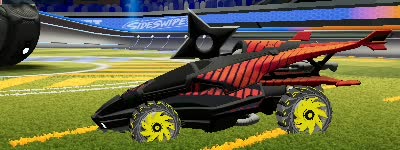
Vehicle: aftershock